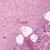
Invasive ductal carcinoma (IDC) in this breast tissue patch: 0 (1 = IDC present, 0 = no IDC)